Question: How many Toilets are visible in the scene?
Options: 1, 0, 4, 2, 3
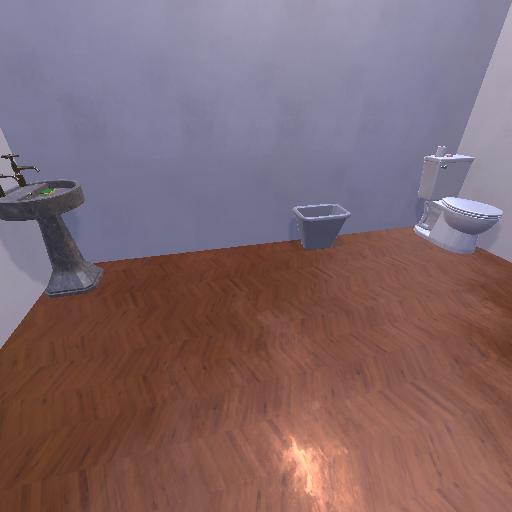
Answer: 1